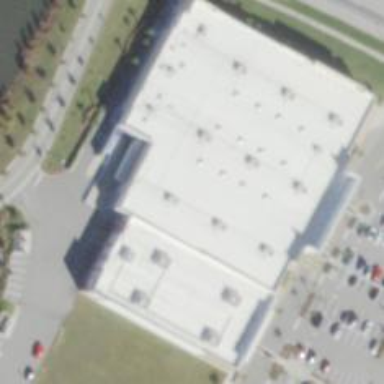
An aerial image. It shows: Retail building that houses department store.